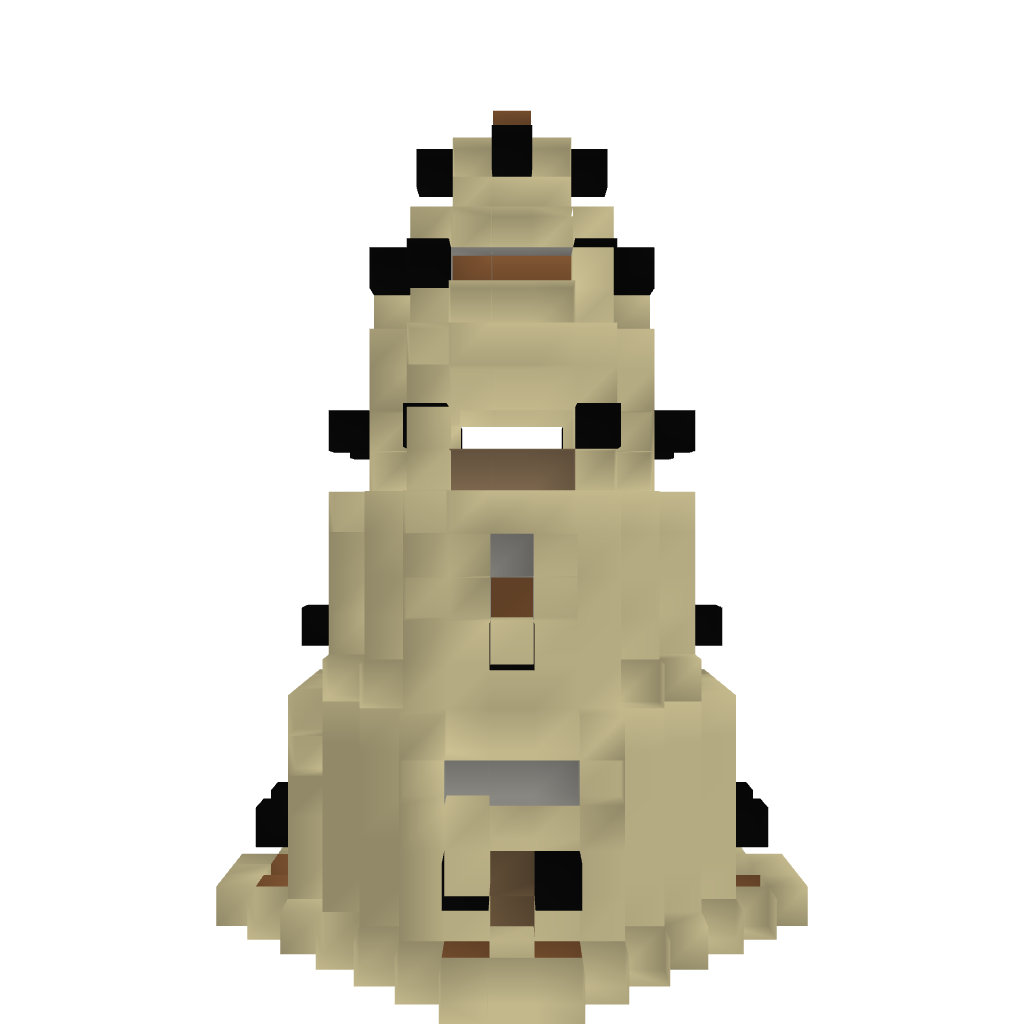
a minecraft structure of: Sandstone Watchtower